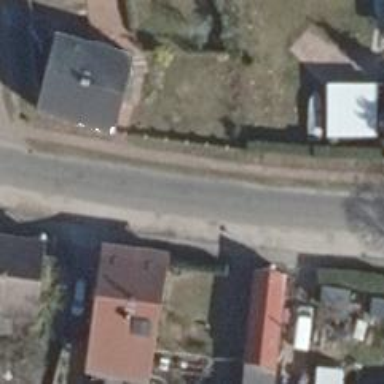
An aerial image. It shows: Unclassified road with asphalt surface.